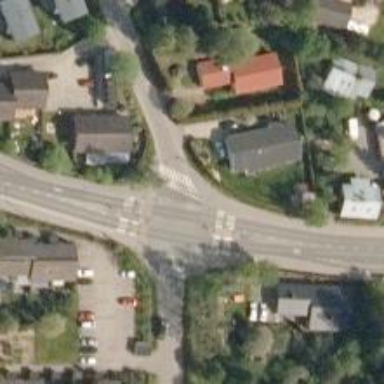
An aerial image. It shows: Road with "give way" sign.